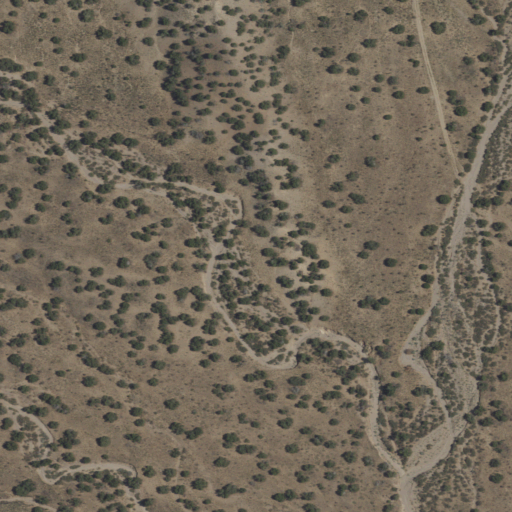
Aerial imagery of valley in New Mexico named Cañon Seguro containing only shrub